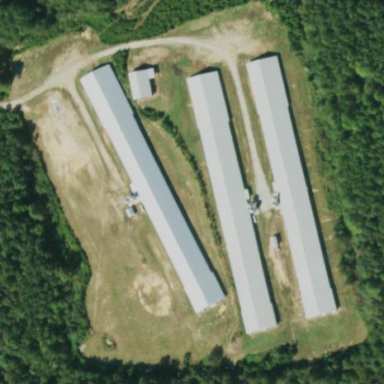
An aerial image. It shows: Feedlot within farmyard.